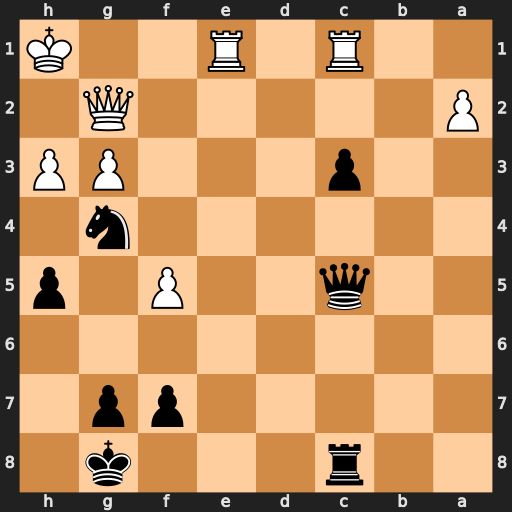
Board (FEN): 2r3k1/5pp1/8/2q2P1p/6n1/2p3PP/P5Q1/2R1R2K
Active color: b
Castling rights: -
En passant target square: -
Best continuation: Nf2+ Kh2 Nd3